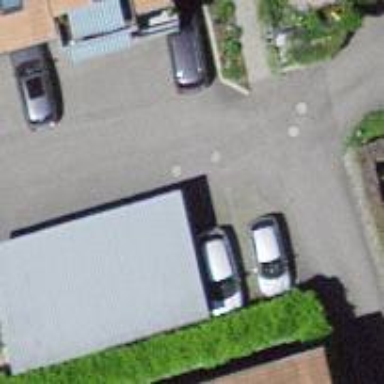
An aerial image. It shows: View of roof of building.